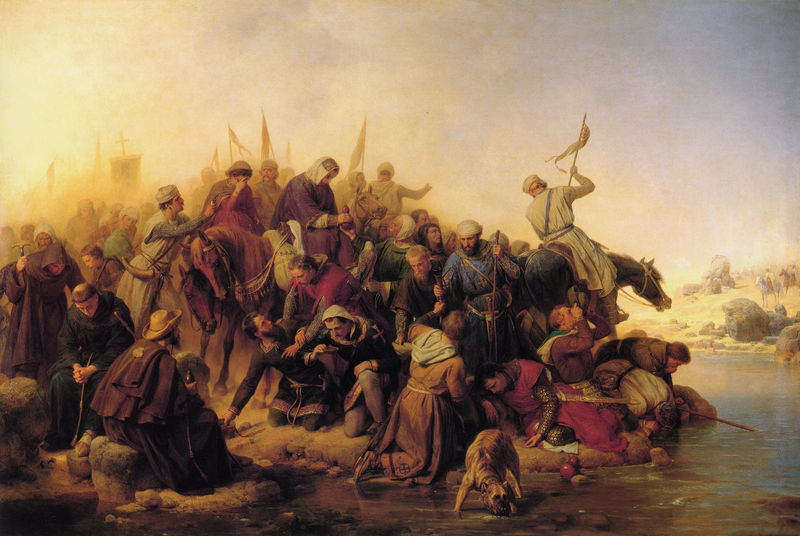
Titel: Die Kreuzfahrer in der Wüste Wasser findend
Künstler: Carl Friedrich Lessing
Standort: Karlsruhe
Institution: Staatliche Kunsthalle Karlsruhe
Schlagwörter: blau, felsen, gemälde, gruppe, himmel, kampf, mann, meer, wasser, weiß, fluss, frauen, gelb, menschen, ocker, sand, see, sitzen, teich, ufer, braun, bunt, frau, grau, hell, hut, hüte, kleider, kopfbedeckungen, männer, schwarz, gürtel, hund, hunde, rot, tier, tiere, beige, leute, malerei, masse, menge, schleife, bart, flasche, gedränge, kappe, mütze, mützen, saufen, trinken, kleidung, mensch, messer, stein, steine, trauer, füllhorn, horn, öl, bach, erde, horizont, spiegelung, gewässer, sonne, boden, land, gewand, kutte, realismus, sitzend, gewänder, rosa, pferd, pferde, reiter, stock, reiten, sattel, zaumzeug, zügel, klar, küste, pfütze, schiff, strand, ruhe, kauern, liegen, biegung, fahnen, stab, fahne, flagge, heiß, afrika, fels, hitze, wüste, zug, dunst, lila, nebel, violett, geröll, rast, romantik, strom, banner, krieg, schlacht, wild, könig, soldaten, riemen, flucht, pink, strümpfe, moses, glaube, kreuz, orient, haufen, viele, revolution, schwert, streit, waffen, knien, stöcke, getümmel, menschenmasse, staub, angel, mäntel, volk, leinwand, stand, beten, menschenmenge, ritter, wimpel, stäbe, dogge, tümpel, reise, wanderer, verfolgung, mittelalter, betende, historienmalerei, priester, mönch, kreuzzug, kreuzzüge, lanzen, mönche, tränke, kutten, flaggen, orientalismus, erschöpft, auszug, turban, hirten, arabien, osmanisch, rasten, wanderung, gläubige, gestrandet, szenisch, wasserstelle, kapuze, standarte, delacroix, tonsur, sandsturm, standarten, überfahrt, durst, pilger, bürgerkrieg, trank, naher osten, nordafrika, pilgerer, orien, kettenhemd, wieß, überqueren, strang, uferzone, kreuzfahrer, verfolger, flußbiegung, durstig, gugel, fraginart, kreuzfahrt, leinwan, menche, orientalisierend, steun, werde, zaumzeugs, see menschen